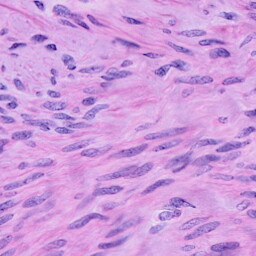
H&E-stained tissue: Cervix